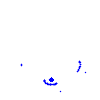
Particle: kaon